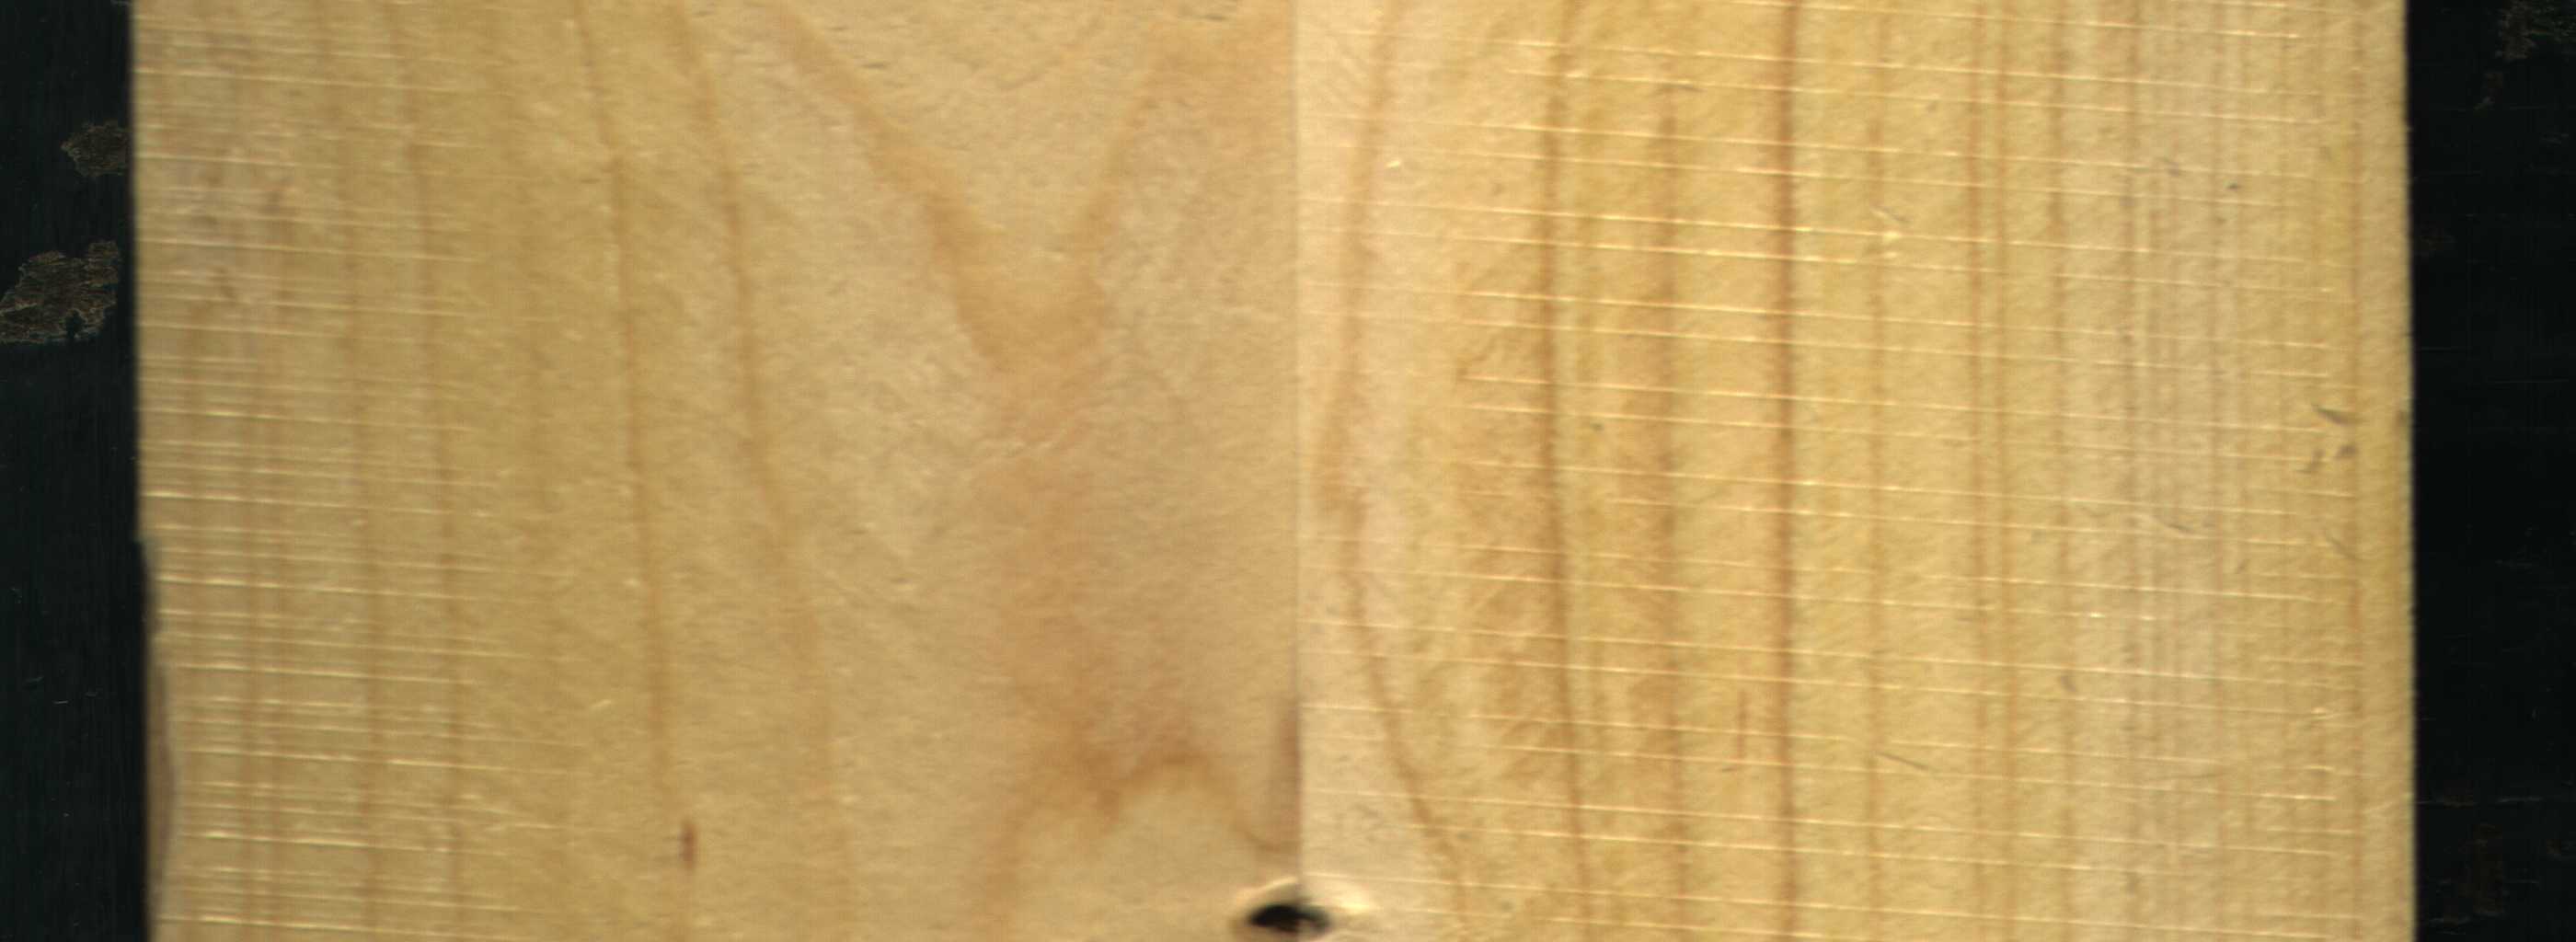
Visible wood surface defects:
Dead_Knot